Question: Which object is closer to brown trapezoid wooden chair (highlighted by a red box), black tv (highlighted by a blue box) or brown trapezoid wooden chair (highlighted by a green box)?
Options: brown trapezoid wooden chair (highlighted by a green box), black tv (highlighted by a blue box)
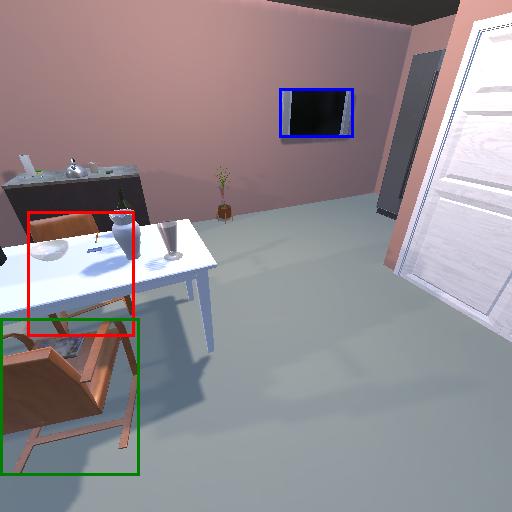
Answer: brown trapezoid wooden chair (highlighted by a green box)